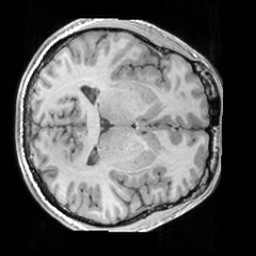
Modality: T1w
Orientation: axial
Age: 29
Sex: male
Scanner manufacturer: siemens
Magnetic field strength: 3 T
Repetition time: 1.63 s
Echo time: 0.00311 s